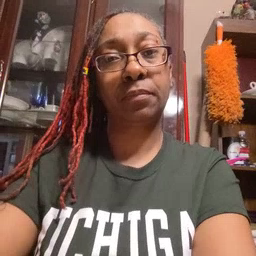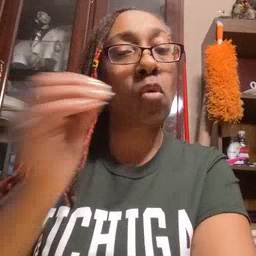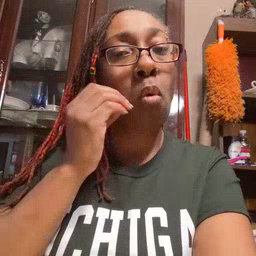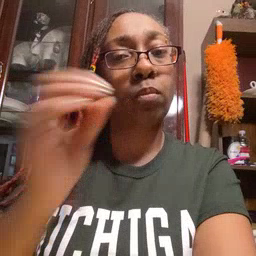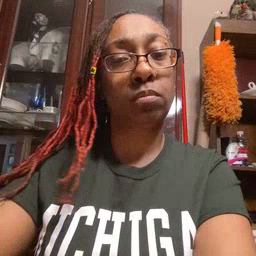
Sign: home